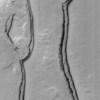
Label: not_dusty